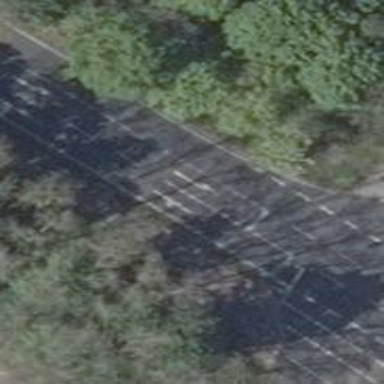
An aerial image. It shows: Road with traffic signals.